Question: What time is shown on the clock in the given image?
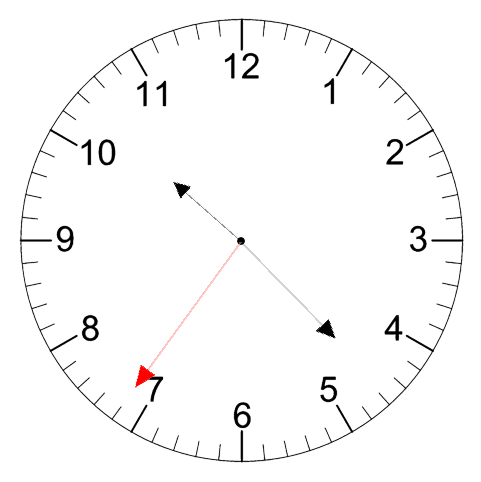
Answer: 10:22:36